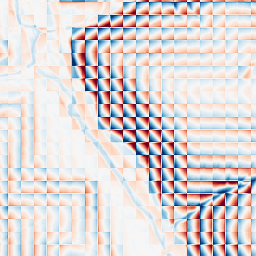
Category: wavelet
Decomposition family: wavelet_biorthogonal
Decomposition parameters: wavelet: bior1.3
level: 4
Upsampling method: lanczos
Upsampling parameters: scale: 2
Upsampling scale: 2